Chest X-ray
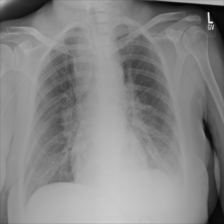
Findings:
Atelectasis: negative
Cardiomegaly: negative
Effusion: negative
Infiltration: negative
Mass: positive
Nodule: negative
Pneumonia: negative
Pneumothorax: negative
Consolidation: negative
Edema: negative
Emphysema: negative
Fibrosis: negative
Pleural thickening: negative
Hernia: negative